Question: I have written a jquery ajax function that I have added to js file
I am using mvc3 as my server technology. my controller is getting hit with the data expected and I am able to debug through my controller code and nothing goes wrong there.
However the success event is never hit and everytime only the error function is ever called.
'''
function processTransaction(json, et, ta, cardId, id, url, insertId) {
$.ajax({
url: url,
type: "POST",
data: { insertId: insertId, amount: ta, cardId: cardId, type: et, Id: id},
success: function () {
console.log("sweeeeet");
},
error: function (e) {
console.log(e);
console.log("fail");
}
});
}
'''
Is there something blinding that im doing wrong?
I have added an image of the full error from the developer console.

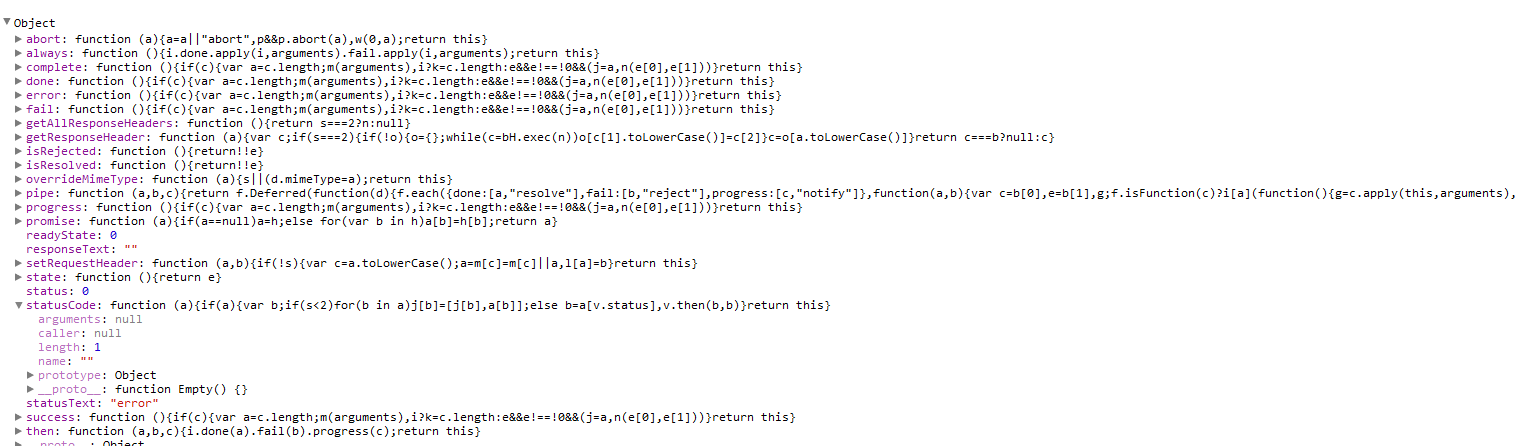
Answer: > Is there something blinding that im doing wrong?
Your client code is valid!
You get an exception on the server.
Change the last line of your controller action to see what is going on:
'''
var x = Json(...); // You will get an exception here...
return x;
'''